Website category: phone
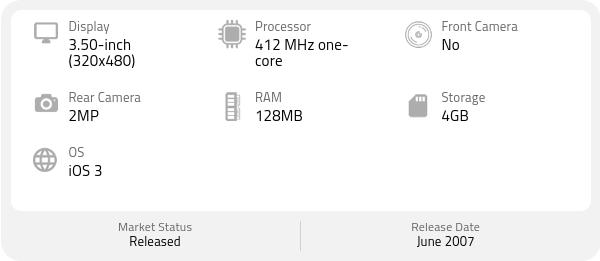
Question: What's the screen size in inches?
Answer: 3.50-inch

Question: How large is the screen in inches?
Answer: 3.50-inch

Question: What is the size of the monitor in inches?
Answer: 3.50-inch

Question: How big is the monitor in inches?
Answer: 3.50-inch

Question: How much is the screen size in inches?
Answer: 3.50-inch

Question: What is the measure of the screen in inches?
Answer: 3.50-inch

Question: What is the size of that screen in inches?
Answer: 3.50-inch

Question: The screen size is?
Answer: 3.50-inch

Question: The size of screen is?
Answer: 3.50-inch

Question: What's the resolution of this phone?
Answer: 320x480

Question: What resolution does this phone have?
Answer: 320x480

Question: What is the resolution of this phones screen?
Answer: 320x480

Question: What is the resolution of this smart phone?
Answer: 320x480

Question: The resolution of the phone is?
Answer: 320x480

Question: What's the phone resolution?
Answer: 320x480

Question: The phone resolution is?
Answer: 320x480

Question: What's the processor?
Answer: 412 MHz one-core

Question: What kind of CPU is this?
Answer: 412 MHz one-core

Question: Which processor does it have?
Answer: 412 MHz one-core

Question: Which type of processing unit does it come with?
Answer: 412 MHz one-core

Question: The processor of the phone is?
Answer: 412 MHz one-core

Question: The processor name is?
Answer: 412 MHz one-core

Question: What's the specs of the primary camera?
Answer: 2MP

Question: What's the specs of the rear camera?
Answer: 2MP

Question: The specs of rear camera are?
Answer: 2MP

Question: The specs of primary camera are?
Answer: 2MP

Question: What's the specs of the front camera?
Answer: No

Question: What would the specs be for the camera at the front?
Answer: No

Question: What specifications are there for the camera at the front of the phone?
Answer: No

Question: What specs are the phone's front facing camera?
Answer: No

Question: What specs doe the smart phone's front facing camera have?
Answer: No

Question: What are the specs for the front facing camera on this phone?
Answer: No

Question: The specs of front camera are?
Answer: No

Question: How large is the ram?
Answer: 128MB

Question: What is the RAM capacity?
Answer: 128MB

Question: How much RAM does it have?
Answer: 128MB

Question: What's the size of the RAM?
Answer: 128MB

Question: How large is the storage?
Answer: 4GB

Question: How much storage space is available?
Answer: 4GB

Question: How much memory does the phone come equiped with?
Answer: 4GB

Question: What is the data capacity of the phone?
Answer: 4GB

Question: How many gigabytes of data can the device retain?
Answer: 4GB

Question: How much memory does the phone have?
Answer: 4GB

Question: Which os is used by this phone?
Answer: iOS 3

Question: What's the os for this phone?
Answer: iOS 3

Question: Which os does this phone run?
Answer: iOS 3

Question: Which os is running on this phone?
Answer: iOS 3

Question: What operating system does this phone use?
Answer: iOS 3

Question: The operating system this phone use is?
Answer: iOS 3

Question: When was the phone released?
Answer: June 2007

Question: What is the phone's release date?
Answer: June 2007

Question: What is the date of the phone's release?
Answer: June 2007

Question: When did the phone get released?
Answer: June 2007

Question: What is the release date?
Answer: June 2007

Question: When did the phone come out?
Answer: June 2007

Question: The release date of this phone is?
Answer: June 2007